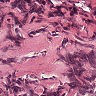
Metastatic tissue present: no